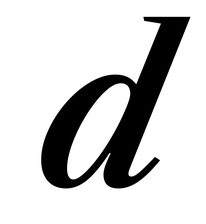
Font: LibreCaslonText-Italic_SemiBold_Italic